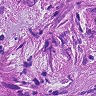
Metastatic tissue present: yes